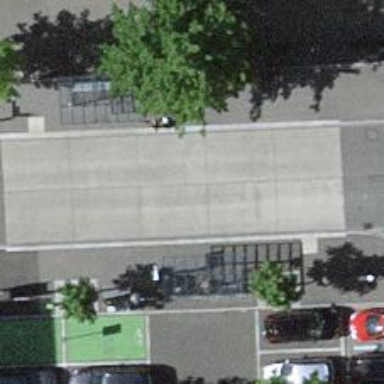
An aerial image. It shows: Asphalt road in living street.